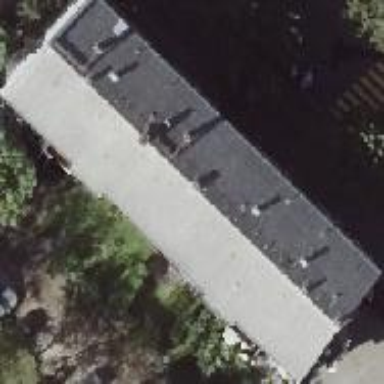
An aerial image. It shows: Gabled roofed apartments building with grey roof.